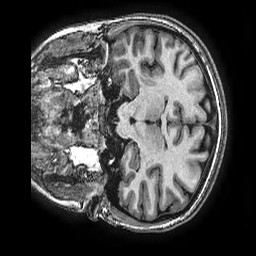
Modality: T1w
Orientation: coronal
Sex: female
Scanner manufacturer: ge
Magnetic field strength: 3 T
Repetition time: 0.0077 s
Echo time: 0.003436 s